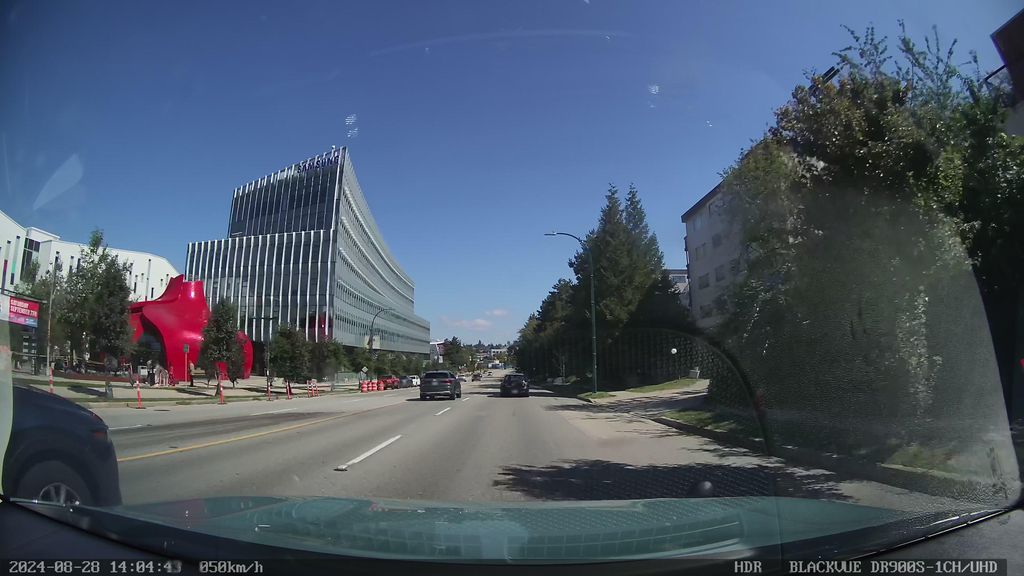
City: vancouver